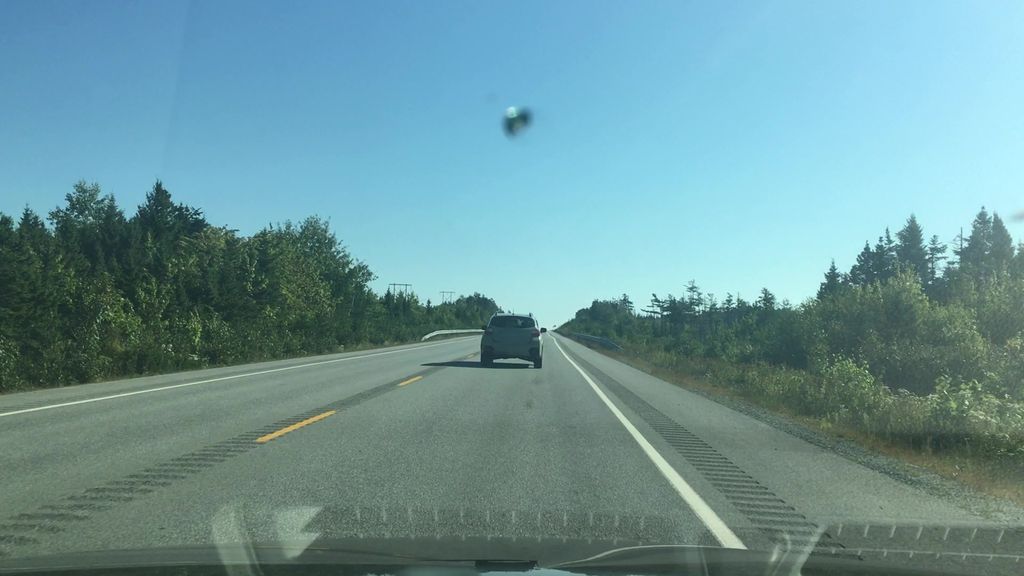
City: halifax